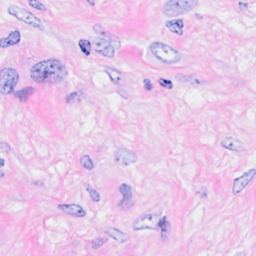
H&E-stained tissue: Breast